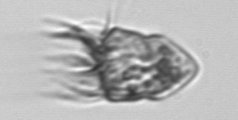
Label: Strombidium_inclinatum